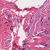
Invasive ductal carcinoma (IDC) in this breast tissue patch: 0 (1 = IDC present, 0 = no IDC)